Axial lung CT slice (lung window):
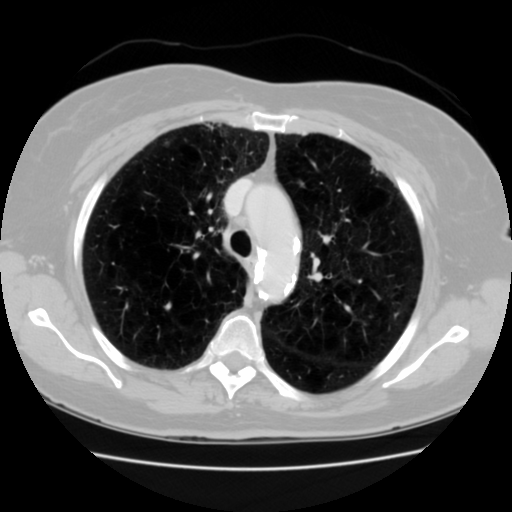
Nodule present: no